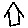
Label: house